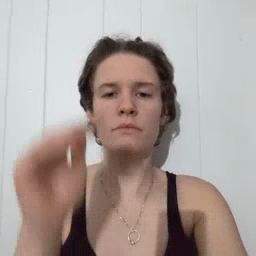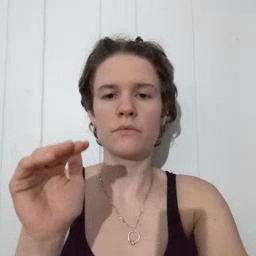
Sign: child